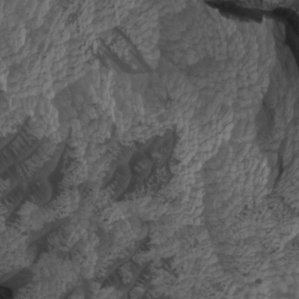
Label: non_frost